Question: How could I go about performing a 'str()' function in R on all of these files loaded in the workspace at the same time? I simply want to export this information out, but in a batch-like process, to a .csv file. I have over 100 of them, and want to compare one workspace with another to help locate incongruities in data structure and avoid mismatches.
I came painfully close to a solution via <URL>, however, they failed to include the instructions for how to form the read.dta function which loops through the files. That is the part I need help on.
What I have so far:
'''
#Define the file path
f <- file.path("C:/User/Datastore/RData")
#List the files in the path
fn <- list.files(f)
#loop through file list, return str() of each .RData file
#write to .csv file with 4 columns (file name, length, size, value)
'''
Here is an example of what I am after (the view from RStudio--it simply lists the Name, Type, Length, Size, and Value of all of the RData Files). I want to basically replicate this view, but export it out to a .csv. I am adding the tag to RStudio in case someone might know a way of exporting this table out automatically? I couldn't find a way to do it.

Thanks in advance.
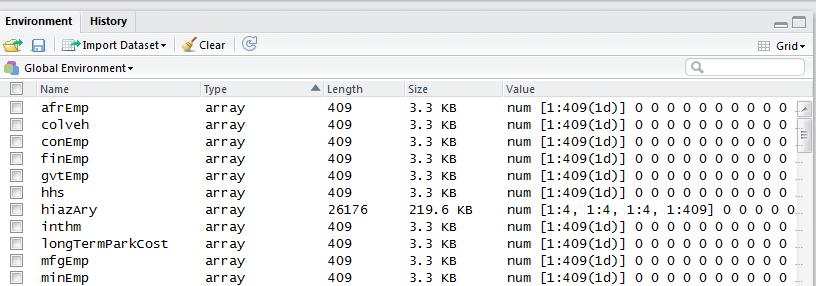
Answer: I've actually written a function for this already. I also asked <URL>. That post might be of some use to you.
The issue with the last column is that 'str' is not meant to do anything but print a compact description of objects and therefore I couldn't use it (but that's been changed with recent edits). This updated function gives a description for the values similar to that of the RStudio table. The data frames and lists are tricky because their 'str' output is more than one line. This should be good.
'''
objInfo <- function(env = globalenv())
{
obj <- mget(ls(env), env)
out <- lapply(obj, function(x) {
vals1 <- c(
Type = toString(class(x)),
Length = length(x),
Size = object.size(x)
)
val2 <- gsub("|^\s+|'data.frame': ", "", capture.output(str(x))[1])
if(grepl("environment", val2)) val2 <- "Environment"
c(vals1, Value = val2)
})
out <- do.call(rbind, out)
rownames(out) <- seq_len(nrow(out))
noquote(cbind(Name = names(obj), out))
}
'''
And then we can test it out on a few objects..
'''
x <- 1:10
y <- letters[1:5]
e <- globalenv()
df <- data.frame(x = 1, y = "a")
m <- matrix(1:6)
l <- as.list(1:5)
objInfo()
# Name Type Length Size Value
# 1 df data.frame 2 1208 1 obs. of 2 variables
# 2 e environment 11 56 Environment
# 3 l list 5 328 List of 5
# 4 m matrix 6 232 int [1:6, 1] 1 2 3 4 5 6
# 5 objInfo function 1 24408 function (env = globalenv())
# 6 x integer 10 88 int [1:10] 1 2 3 4 5 6 7 8 9 10
# 7 y character 5 328 chr [1:5] a b c d e
'''
Which is pretty close I guess. Here's the screen shot of the environment in RStudio.